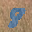
Label: 8